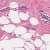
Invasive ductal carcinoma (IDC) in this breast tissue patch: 0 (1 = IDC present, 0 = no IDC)